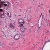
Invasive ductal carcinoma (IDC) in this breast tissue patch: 1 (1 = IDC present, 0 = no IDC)